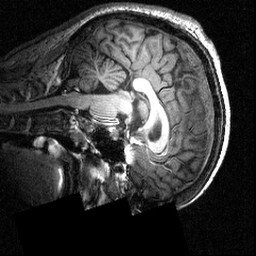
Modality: T1w
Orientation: sagittal
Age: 24
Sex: male
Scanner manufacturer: siemens
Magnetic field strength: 3.951 T
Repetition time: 1.5 s
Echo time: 0.00335 s